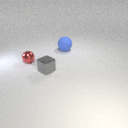
small gray metal cube to the left of large blue rubber sphere